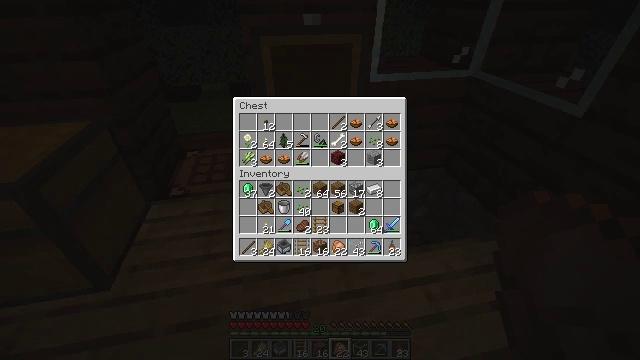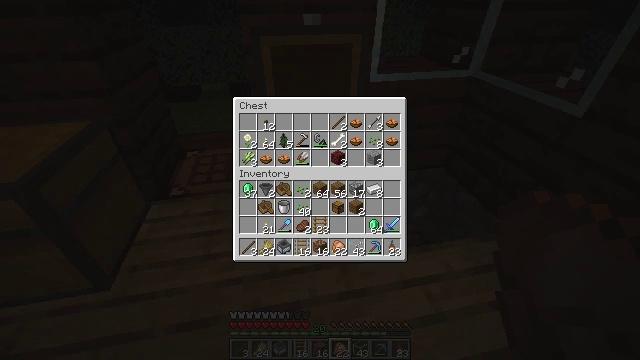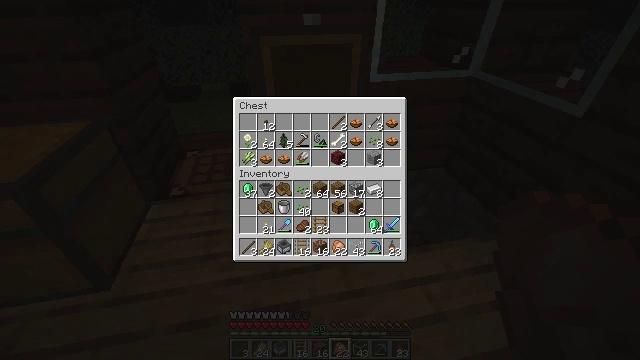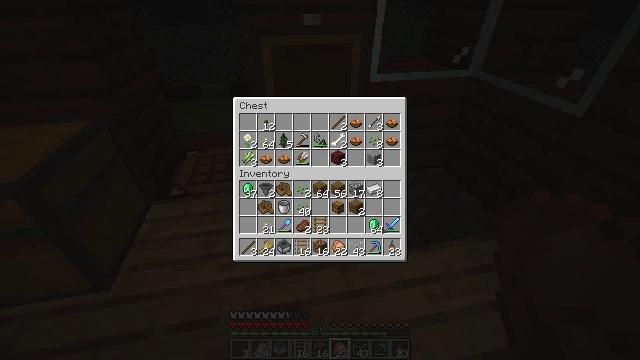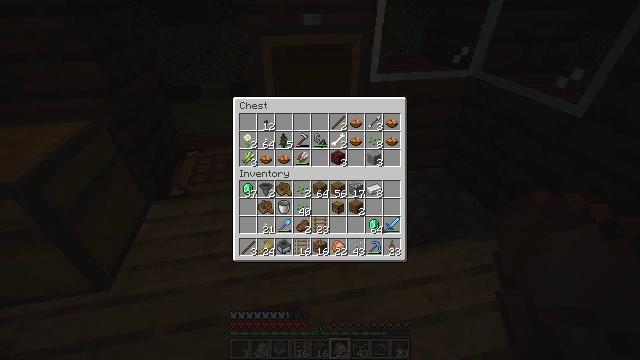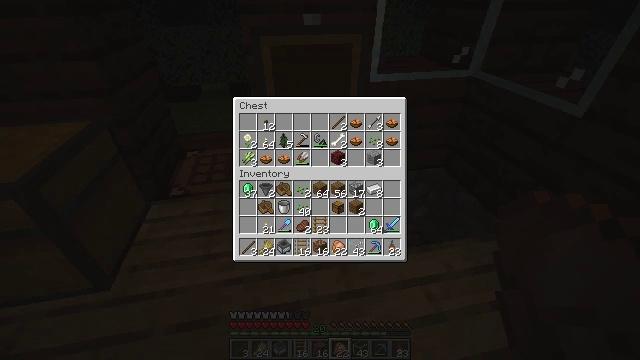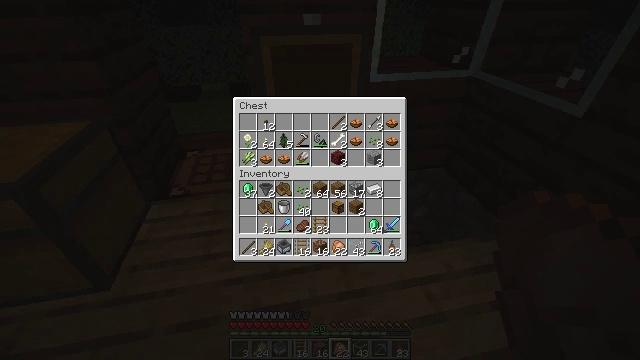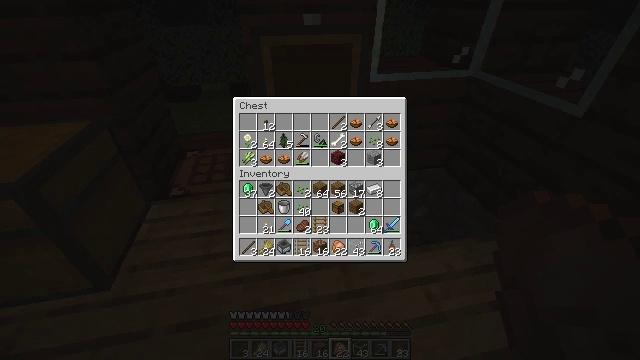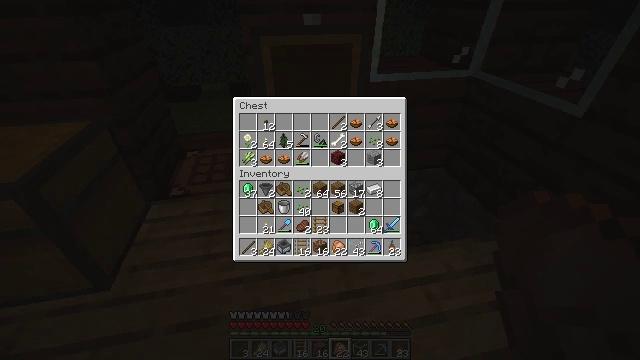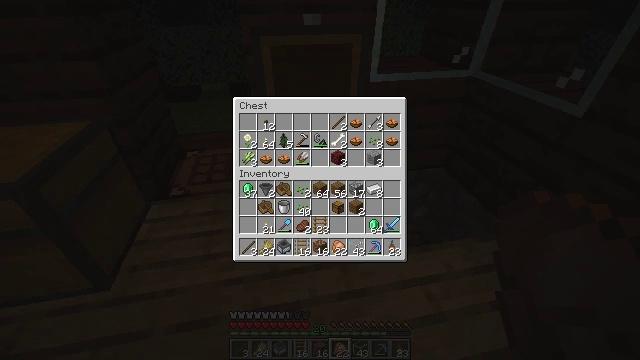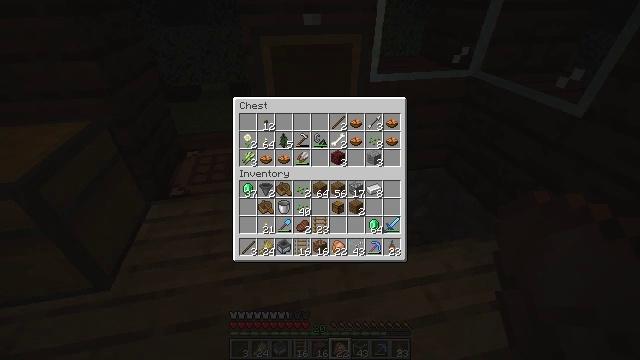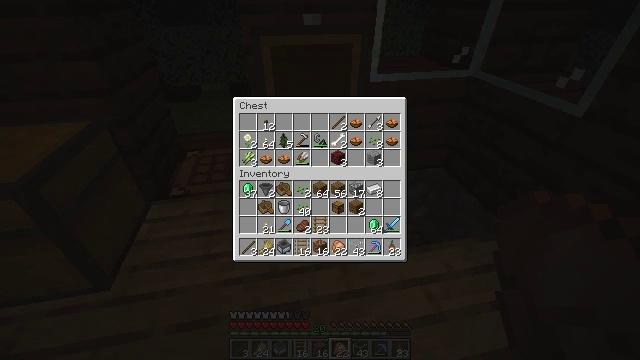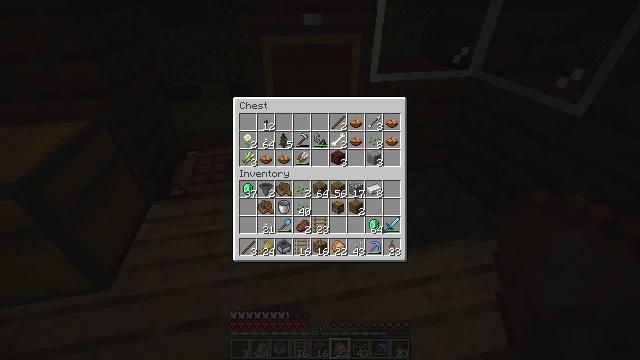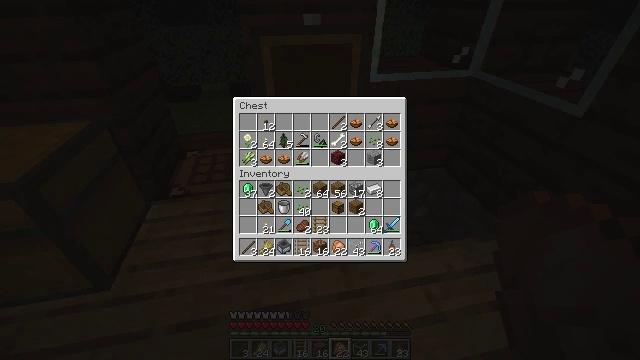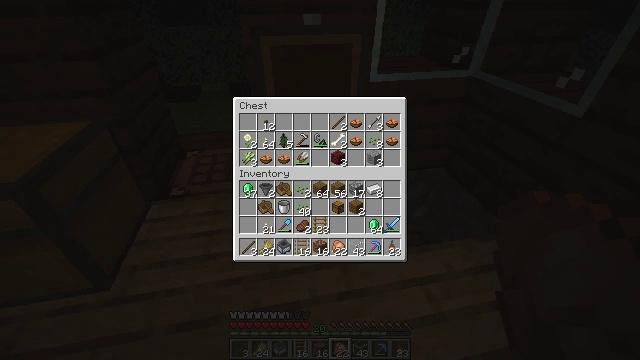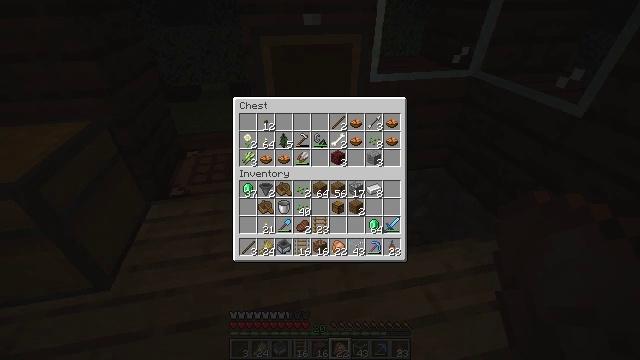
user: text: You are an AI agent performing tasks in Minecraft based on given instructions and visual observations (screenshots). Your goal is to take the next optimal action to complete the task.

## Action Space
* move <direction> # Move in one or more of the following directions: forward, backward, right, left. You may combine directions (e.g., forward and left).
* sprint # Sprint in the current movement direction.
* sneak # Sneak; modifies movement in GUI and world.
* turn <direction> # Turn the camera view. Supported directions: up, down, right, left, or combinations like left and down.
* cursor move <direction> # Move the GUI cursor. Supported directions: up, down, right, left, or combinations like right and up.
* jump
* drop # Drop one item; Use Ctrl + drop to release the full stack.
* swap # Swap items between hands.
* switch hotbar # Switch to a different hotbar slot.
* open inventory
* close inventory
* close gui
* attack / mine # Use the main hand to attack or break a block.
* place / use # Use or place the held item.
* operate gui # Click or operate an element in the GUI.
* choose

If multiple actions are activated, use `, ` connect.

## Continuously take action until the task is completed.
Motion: motion action
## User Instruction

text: Use the crafting table to create an observer.
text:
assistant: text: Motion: no_op
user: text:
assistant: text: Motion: no_op
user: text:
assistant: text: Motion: no_op
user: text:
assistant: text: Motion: no_op
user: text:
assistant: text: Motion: no_op
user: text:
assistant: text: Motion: no_op
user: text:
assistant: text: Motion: no_op
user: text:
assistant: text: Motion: no_op
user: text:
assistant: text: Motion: no_op
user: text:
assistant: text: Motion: no_op
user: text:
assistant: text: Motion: no_op
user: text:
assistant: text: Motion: no_op
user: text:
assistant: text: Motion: no_op
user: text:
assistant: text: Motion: no_op
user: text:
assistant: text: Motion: no_op
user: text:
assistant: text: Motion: no_op
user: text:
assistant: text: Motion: no_op
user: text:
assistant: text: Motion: no_op
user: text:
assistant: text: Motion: no_op
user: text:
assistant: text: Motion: no_op
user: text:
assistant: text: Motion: no_op
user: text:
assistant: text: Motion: no_op
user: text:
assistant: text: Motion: no_op
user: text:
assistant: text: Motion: no_op
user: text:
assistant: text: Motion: no_op
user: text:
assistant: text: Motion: no_op
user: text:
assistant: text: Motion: no_op
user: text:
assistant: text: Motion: no_op
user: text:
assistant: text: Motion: no_op
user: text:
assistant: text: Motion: no_op